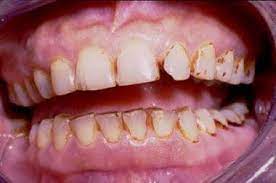
Condition: Tooth Discoloration